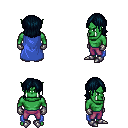
a pixel art fantasy rpg character, male body template, orc, green skin, blue cape, magenta pants, raven long bangs hairstyle, metal gloves, metal boots, four views (front, back, left, right), 2x2 character sprite sheet, small pixel art, hard edges, no anti-aliasing